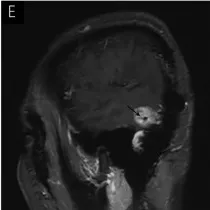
Significant enhancement was seen after gadolinium administration, without uniform enhancement in the center of the lesion (D-F).
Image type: radiology (mri)